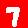
Digit: 7